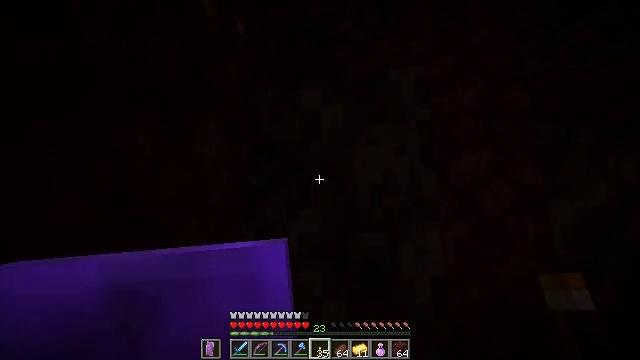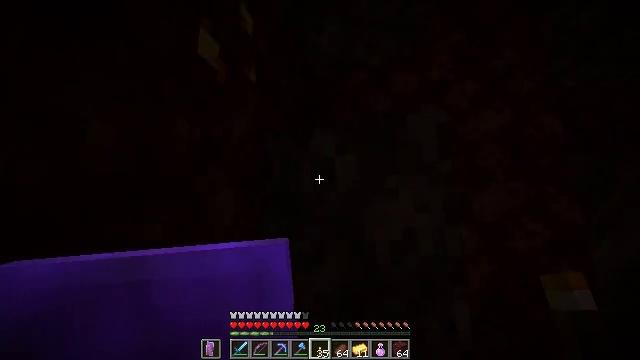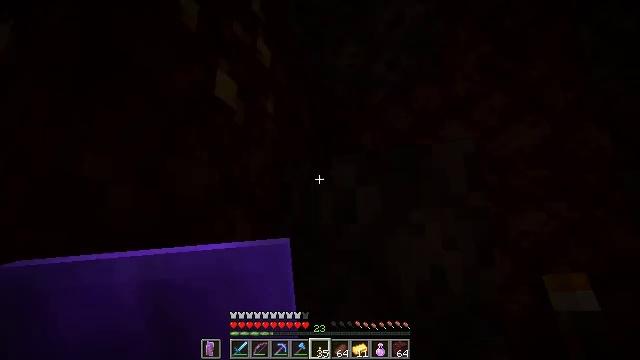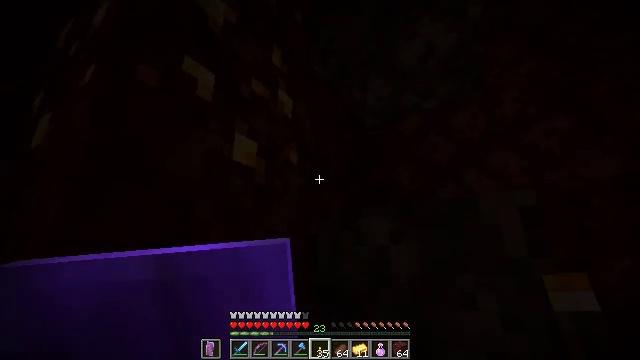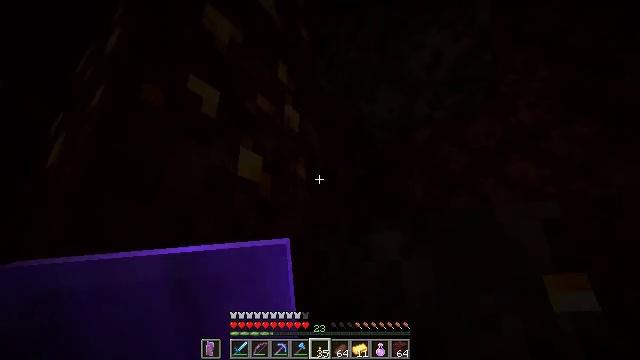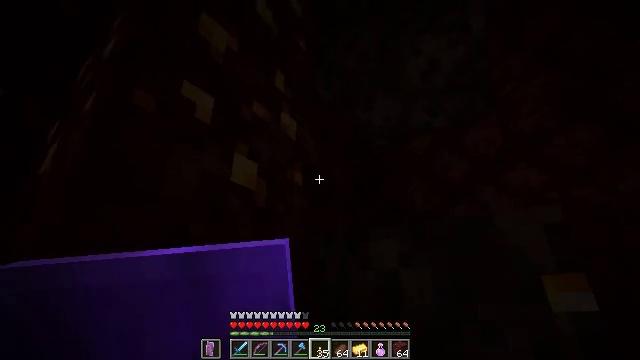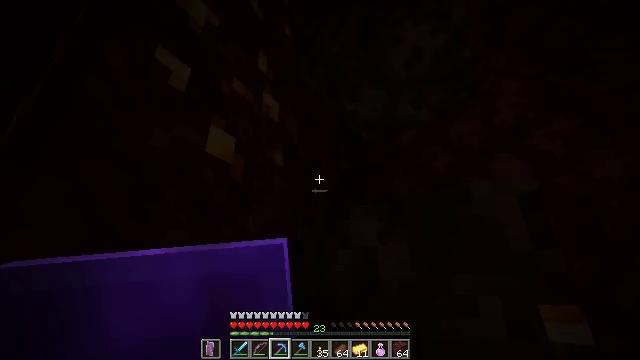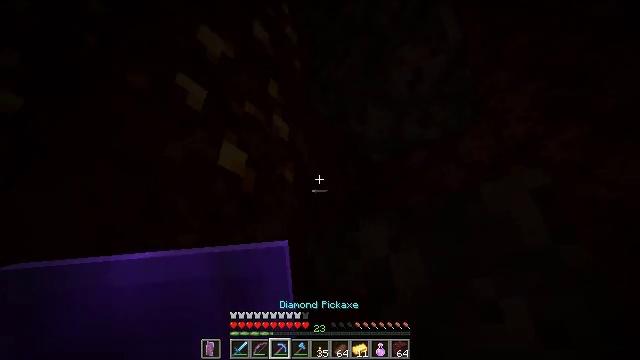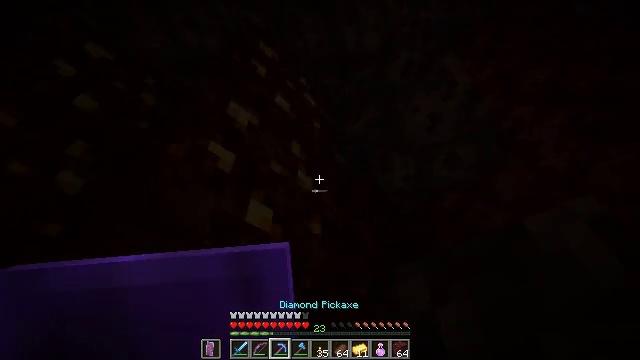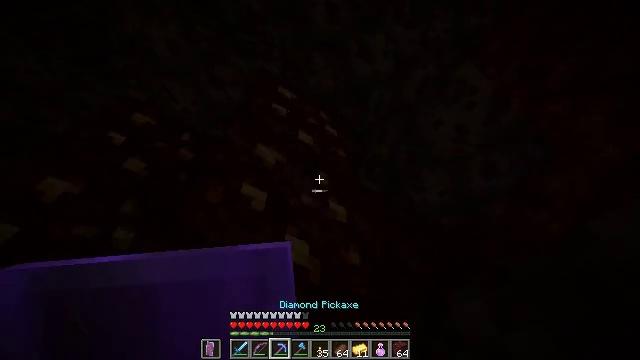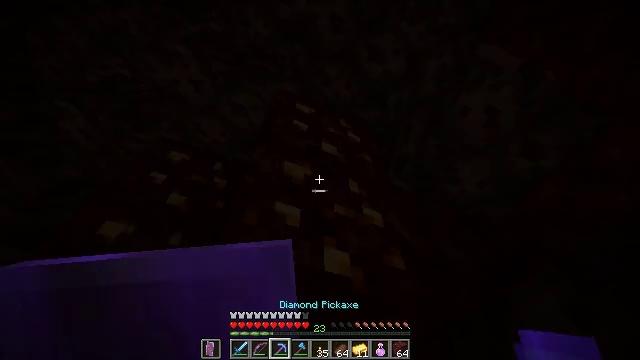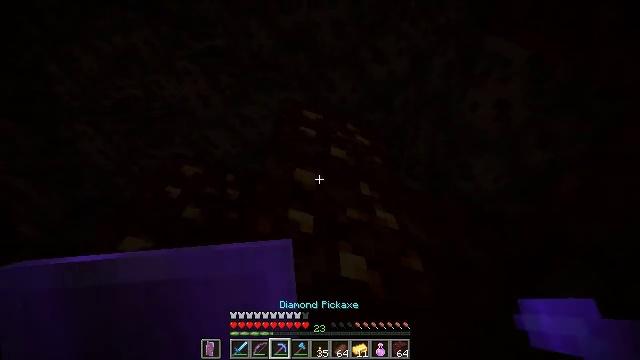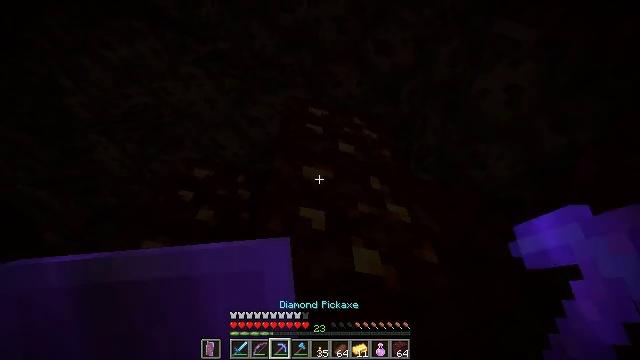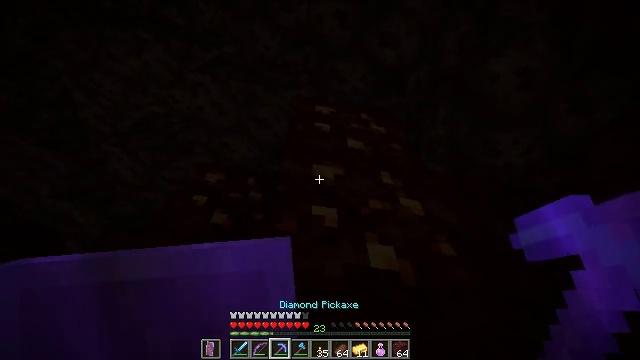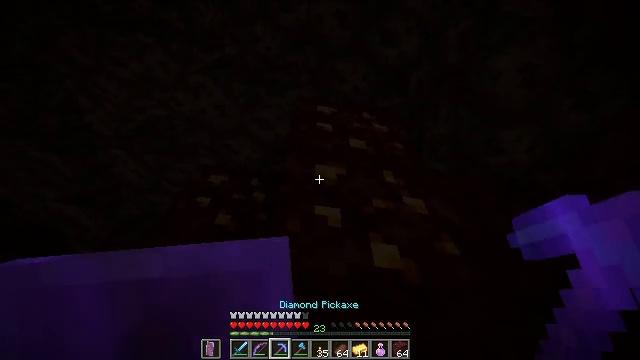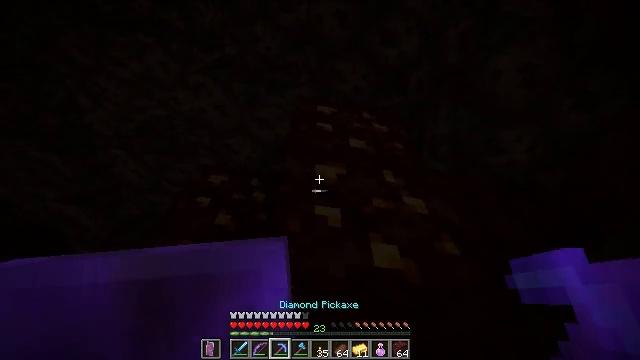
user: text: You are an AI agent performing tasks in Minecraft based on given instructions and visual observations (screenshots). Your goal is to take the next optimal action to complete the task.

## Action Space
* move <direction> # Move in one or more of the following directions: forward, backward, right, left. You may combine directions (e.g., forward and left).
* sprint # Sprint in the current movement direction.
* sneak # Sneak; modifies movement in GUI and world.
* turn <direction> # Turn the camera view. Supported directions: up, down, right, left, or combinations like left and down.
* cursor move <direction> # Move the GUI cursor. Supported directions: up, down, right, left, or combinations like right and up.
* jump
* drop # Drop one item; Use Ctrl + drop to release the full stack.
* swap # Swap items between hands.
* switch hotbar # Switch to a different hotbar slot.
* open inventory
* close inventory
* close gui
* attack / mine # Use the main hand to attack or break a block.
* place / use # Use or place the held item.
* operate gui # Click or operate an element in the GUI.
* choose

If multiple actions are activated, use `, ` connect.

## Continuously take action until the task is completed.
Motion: motion action
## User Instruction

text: Mine nether gold ore in the Nether.
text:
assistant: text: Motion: move forward and move right, turn left, jump
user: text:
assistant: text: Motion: move forward and move right, turn left and up, jump
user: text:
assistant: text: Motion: move forward and move right, turn left and up, jump
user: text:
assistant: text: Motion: move forward and move right, turn left and up
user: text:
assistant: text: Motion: move forward, turn up
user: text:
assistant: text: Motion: turn right and up, switch to hotbar 3
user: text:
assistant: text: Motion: turn left and up, switch to hotbar 3
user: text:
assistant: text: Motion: turn left and up, switch to hotbar 3
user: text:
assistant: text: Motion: turn left and up
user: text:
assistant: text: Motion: turn left and up
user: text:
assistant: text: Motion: turn left and up
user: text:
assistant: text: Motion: turn left
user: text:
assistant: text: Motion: turn left
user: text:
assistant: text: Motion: turn left
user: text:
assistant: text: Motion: no_op
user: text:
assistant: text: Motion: turn right and down
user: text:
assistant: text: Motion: turn down
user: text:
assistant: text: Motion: attack / mine
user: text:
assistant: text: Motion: turn right and down, attack / mine
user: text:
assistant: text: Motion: attack / mine
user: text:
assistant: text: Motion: attack / mine
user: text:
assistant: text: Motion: attack / mine
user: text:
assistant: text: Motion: attack / mine
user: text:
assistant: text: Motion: attack / mine
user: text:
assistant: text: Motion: attack / mine
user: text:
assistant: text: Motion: attack / mine